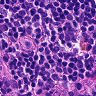
Metastatic tissue present: no